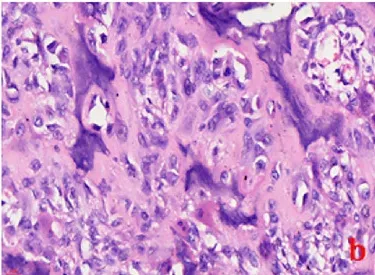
The histologic result the histologic result. HEx40) showed that it was rich in osteoid tissues, heteromorphic osteoblast-like cells, and multinucleated giant cells.
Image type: pathology (h&e)